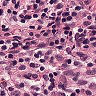
Metastatic tissue present: no